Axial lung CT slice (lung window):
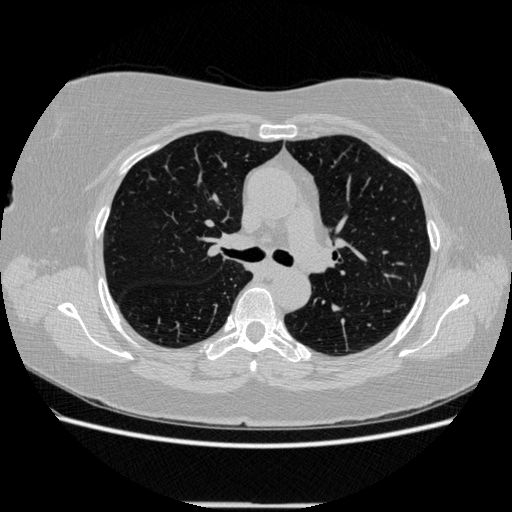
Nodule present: no